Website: ulta-beauty
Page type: cross-sells
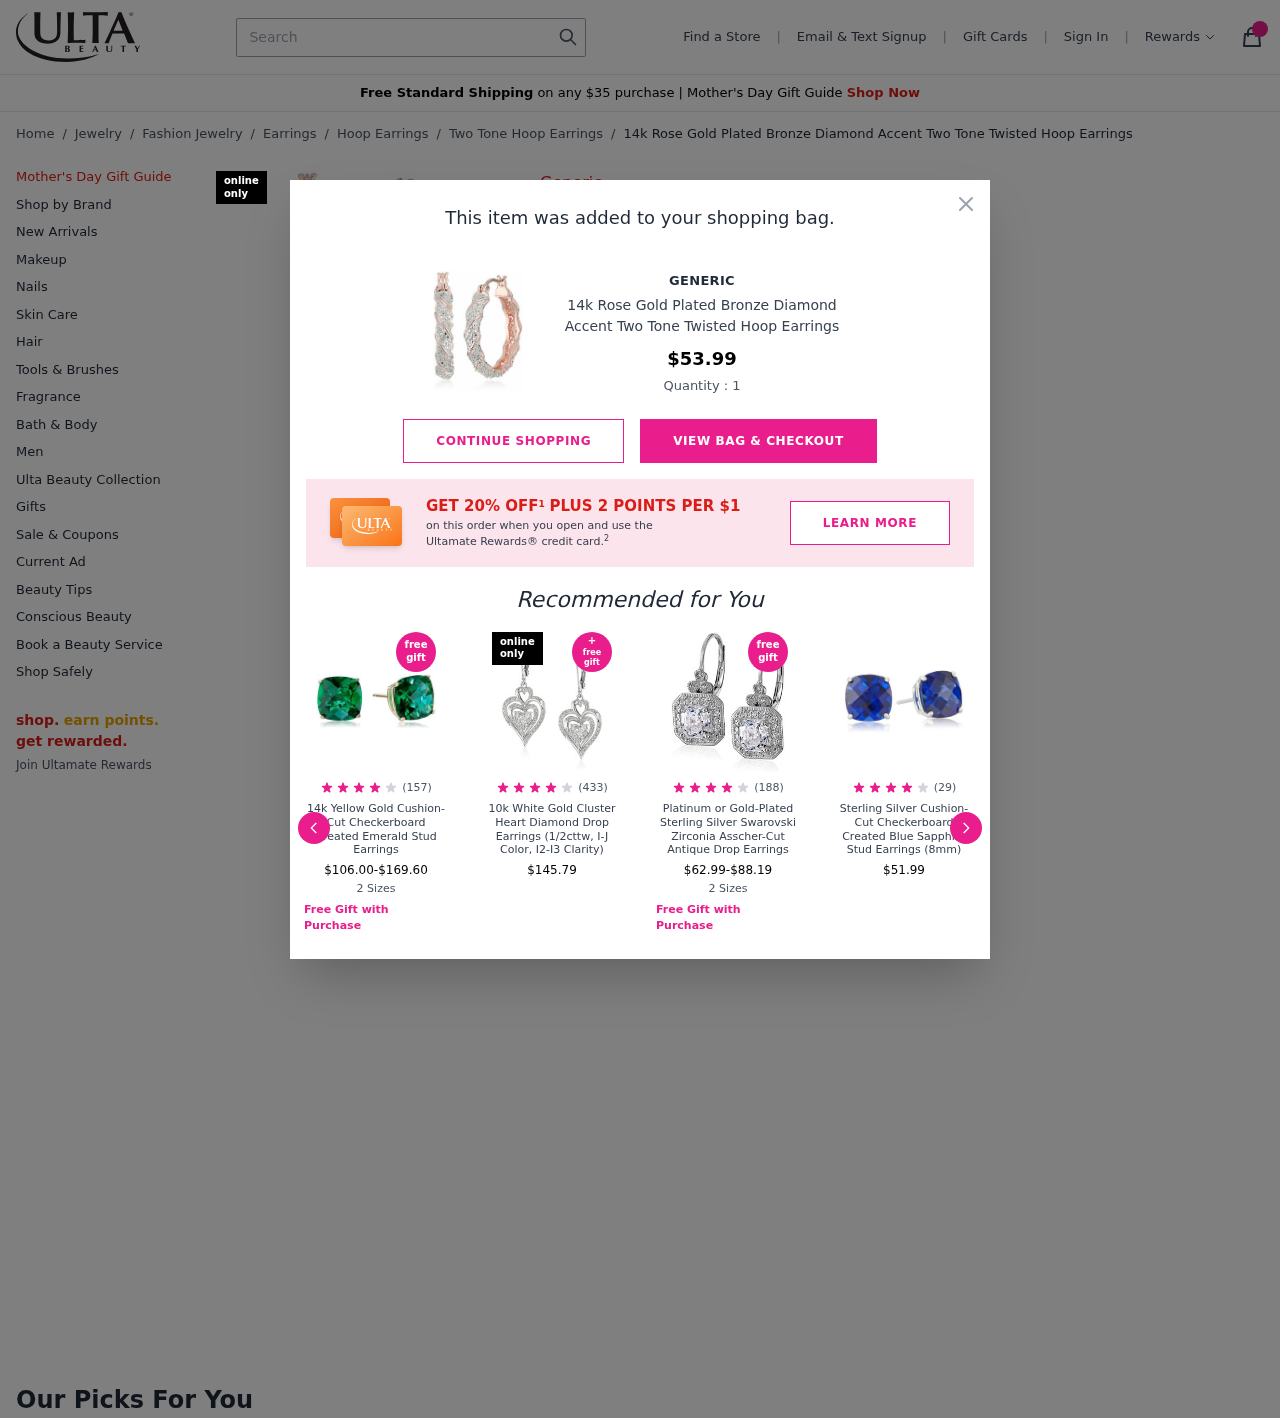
Product elements: key: PRODUCT1_BRAND
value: Generic
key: PRODUCT1_BREADCRUMB
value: Jewelry
Fashion Jewelry
Earrings
Hoop Earrings
Two Tone Hoop Earrings
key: PRODUCT1_NAME
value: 14k Rose Gold Plated Bronze Diamond Accent Two Tone Twisted Hoop Earrings
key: PRODUCT1_QUANTITY
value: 1
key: PRODUCT2_NAME
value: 14k Yellow Gold Cushion-Cut Checkerboard Created Emerald Stud Earrings
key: PRODUCT2_NUM_RATINGS
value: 157
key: PRODUCT2_PRICE
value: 106
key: PRODUCT2_RATING
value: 4
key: PRODUCT3_NAME
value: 10k White Gold Cluster Heart Diamond Drop Earrings (1/2cttw, I-J Color, I2-I3 Clarity)
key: PRODUCT3_NUM_RATINGS
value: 433
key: PRODUCT3_PRICE
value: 145.79
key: PRODUCT3_RATING
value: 4
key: PRODUCT4_NAME
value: Platinum or Gold-Plated Sterling Silver Swarovski Zirconia Asscher-Cut Antique Drop Earrings
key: PRODUCT4_NUM_RATINGS
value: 188
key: PRODUCT4_PRICE
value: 62.99
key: PRODUCT4_RATING
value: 4.1
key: PRODUCT5_NAME
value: Sterling Silver Cushion-Cut Checkerboard Created Blue Sapphire Stud Earrings (8mm)
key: PRODUCT5_NUM_RATINGS
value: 29
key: PRODUCT5_PRICE
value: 51.99
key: PRODUCT5_RATING
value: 4.1
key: PRODUCT1_BRAND2
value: GENERIC
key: PRODUCT1_NAME2
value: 14k Rose Gold Plated Bronze Diamond Accent Two Tone Twisted Hoop Earrings
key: PRODUCT1_PRICE2
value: $53.99
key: PRODUCT2_PRICE_MAX
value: -$169.60
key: PRODUCT4_PRICE_MAX
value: -$88.19
Search elements: key: HEADER_SEARCH
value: Search